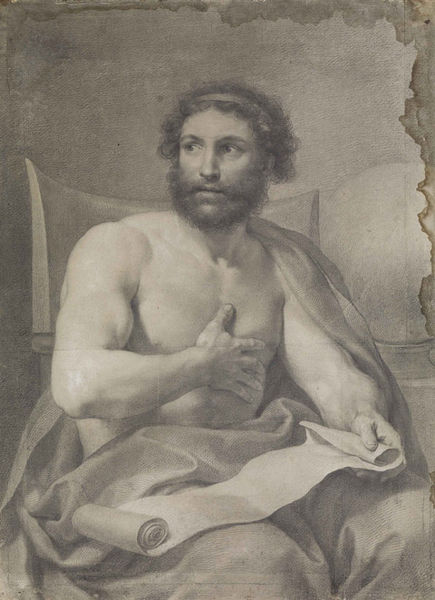
Titel: Epiktet
Künstler: Anton Raphael Mengs
Standort: Karlsruhe
Institution: Staatliche Kunsthalle Karlsruhe
Schlagwörter: gemälde, hand, mann, schatten, sitzen, geste, schwarz, stuhl, blick, tuch, bart, gesicht, locken, vergilbt, chair, hands, king, napoleon, throne, white, arm, black, dark, face, gray, grey, hair, nose, old, painting, portrait, robe, seat, seated, sit, sitting, looking, print, sheet, oberkörper, greek, griechenland, heaven, man, naked, nude, roman, skin, head, water, sun, baroque, eyes, male, schriftrolle, scroll, drawing, paper, black and white, bust, look, texture, coat, fabric, mouth, band, etching, sketch, beard, curls, breast, drapery, reading, human, arms, clothes, toga, ink, thinking, pencil, moon, circle, eye, legs, cloth, bush, bare, finger, fingers, god, book, chest, headband, lips, shoulders, pigment, black hair, schrift, script, black white, forehead, body, prophet, muscle, nipples, stomach, mustache, sepia, leg, muscles, lesen, decke, skizze, sitzend, david, heart, brust, bread, globus, sessel, naked man, three-quarter, bleistift, brunette, curly hair, brows, curly, hue, topless, sphere, nipple, thumb, parchment, stain, sexy, papyrus, muscular, document, surprised, bicep, honor, water damage, rolle, shirtless, honour, white black, boxing, male nude, frayed, pectorals, hand on breast, grafic, boca, gripping, waterstain, meme, archaelogy, musculus, grieche, muskulös, inne halten, schauen, blicken, warten, sheet of paper, heartbeat, bare man, curly man